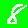
Digit: 8